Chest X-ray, PA view. Patient: 55 years old, sex F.
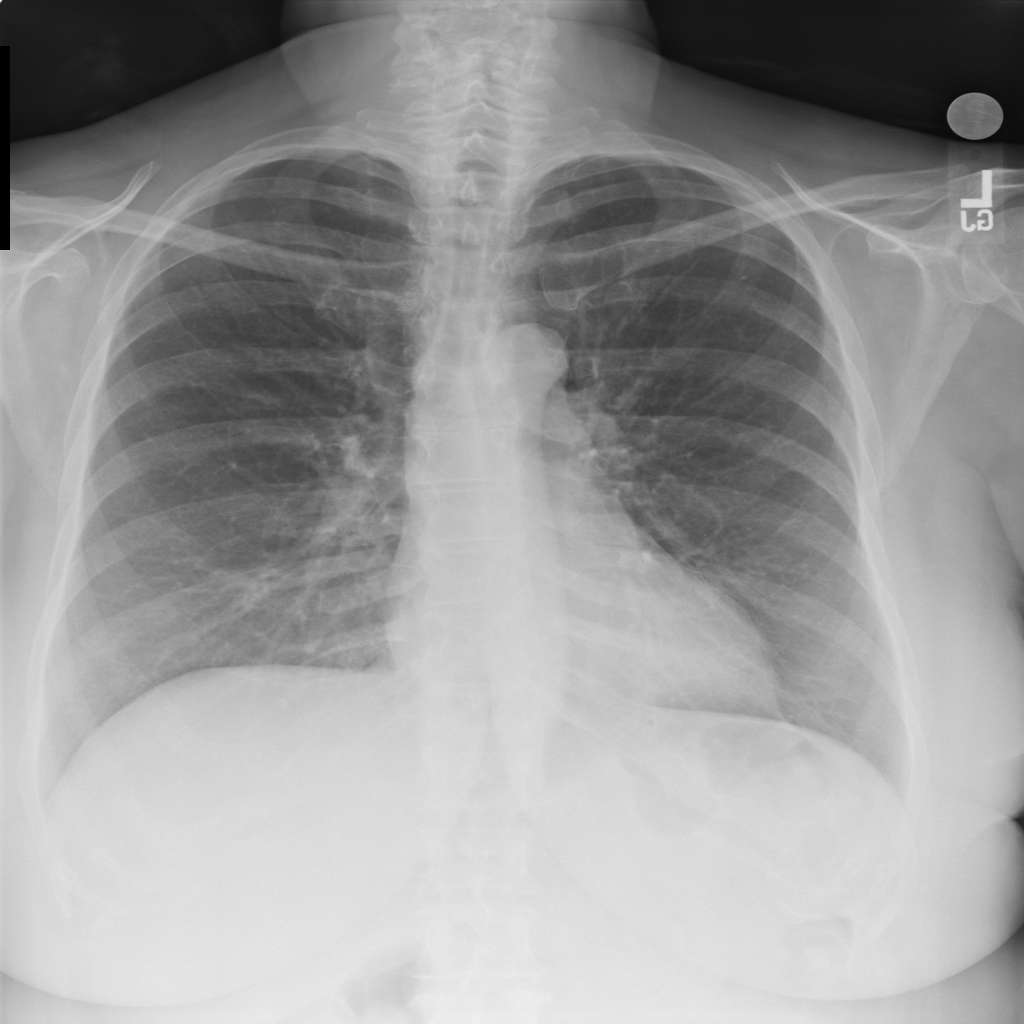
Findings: No Finding